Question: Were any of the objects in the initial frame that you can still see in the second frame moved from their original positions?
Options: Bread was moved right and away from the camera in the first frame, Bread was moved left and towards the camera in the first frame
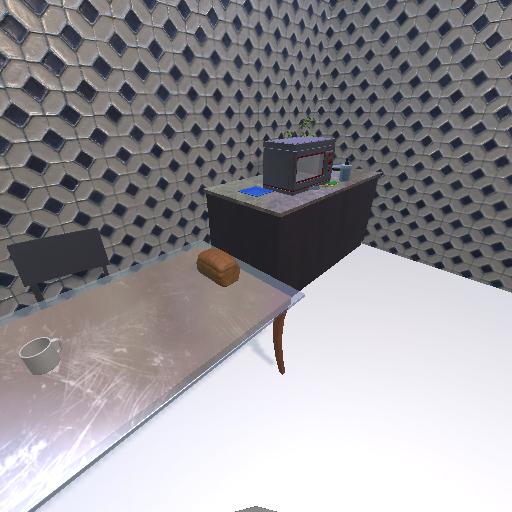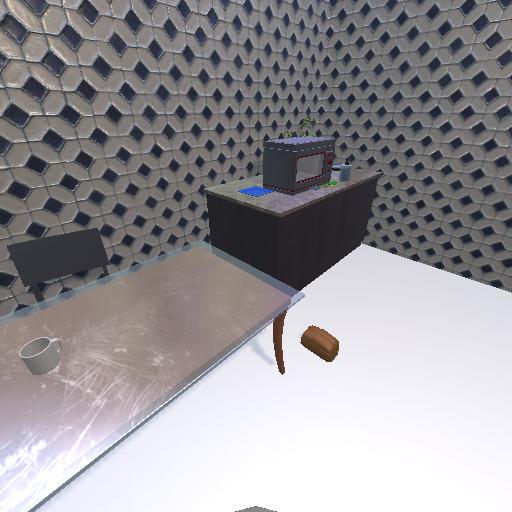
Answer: Bread was moved right and away from the camera in the first frame